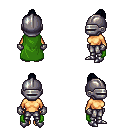
a pixel art fantasy rpg character, female body template, human, tanned skin, green cape, metal pants, raven short topknot hairstyle, metal helm, metal gloves, metal boots, four views (front, back, left, right), 2x2 character sprite sheet, small pixel art, hard edges, no anti-aliasing